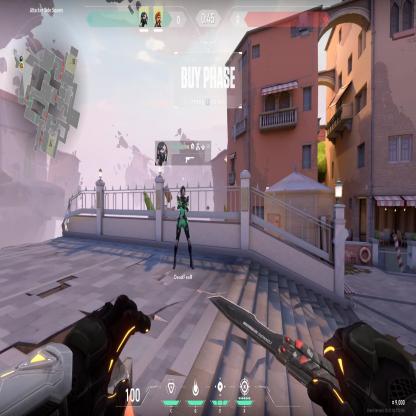
Label: teammate